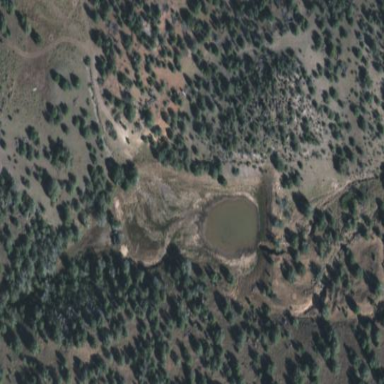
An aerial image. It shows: Watering place with natural stream pool.